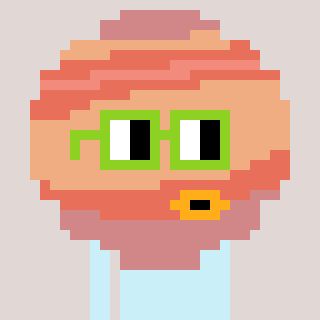
a pixel art character with square light green glasses, a jupiter-shaped head and a hotbrown-colored body on a warm background